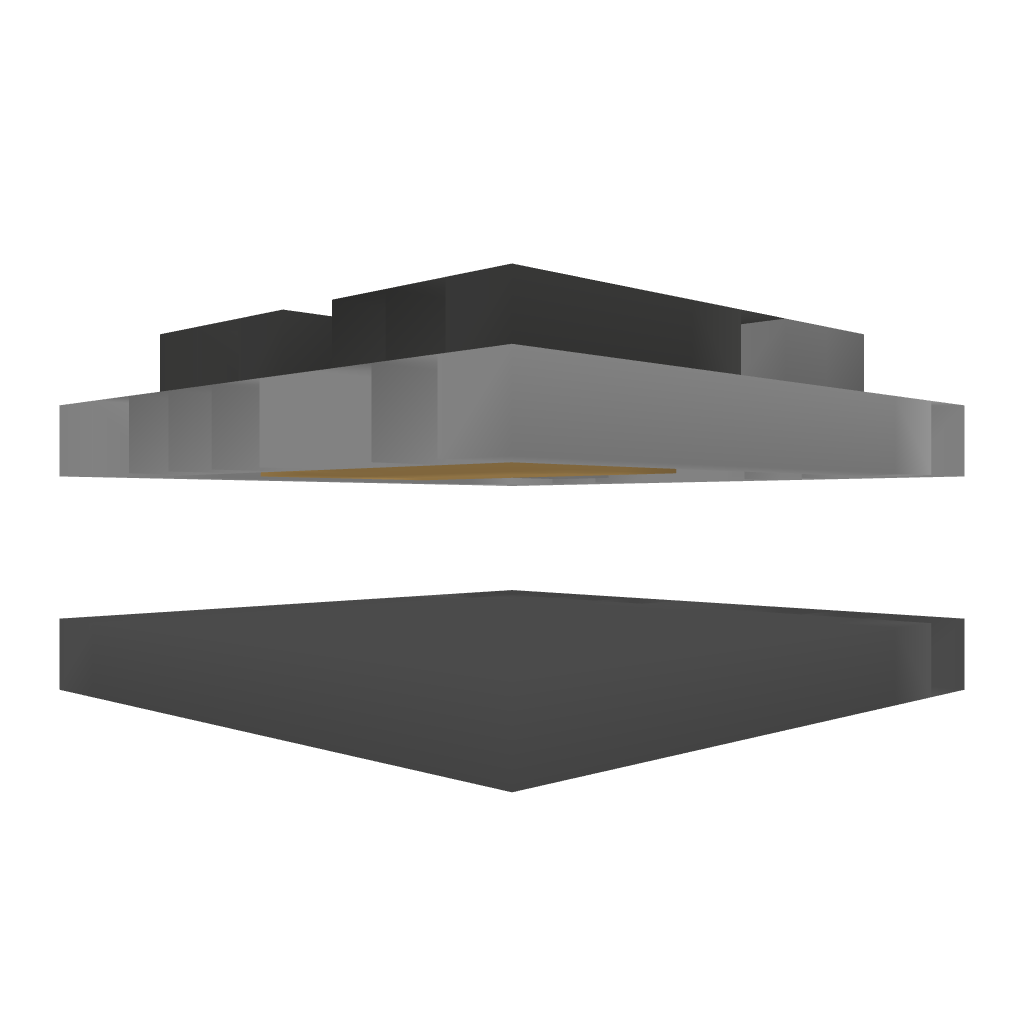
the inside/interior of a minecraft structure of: Cobblegen